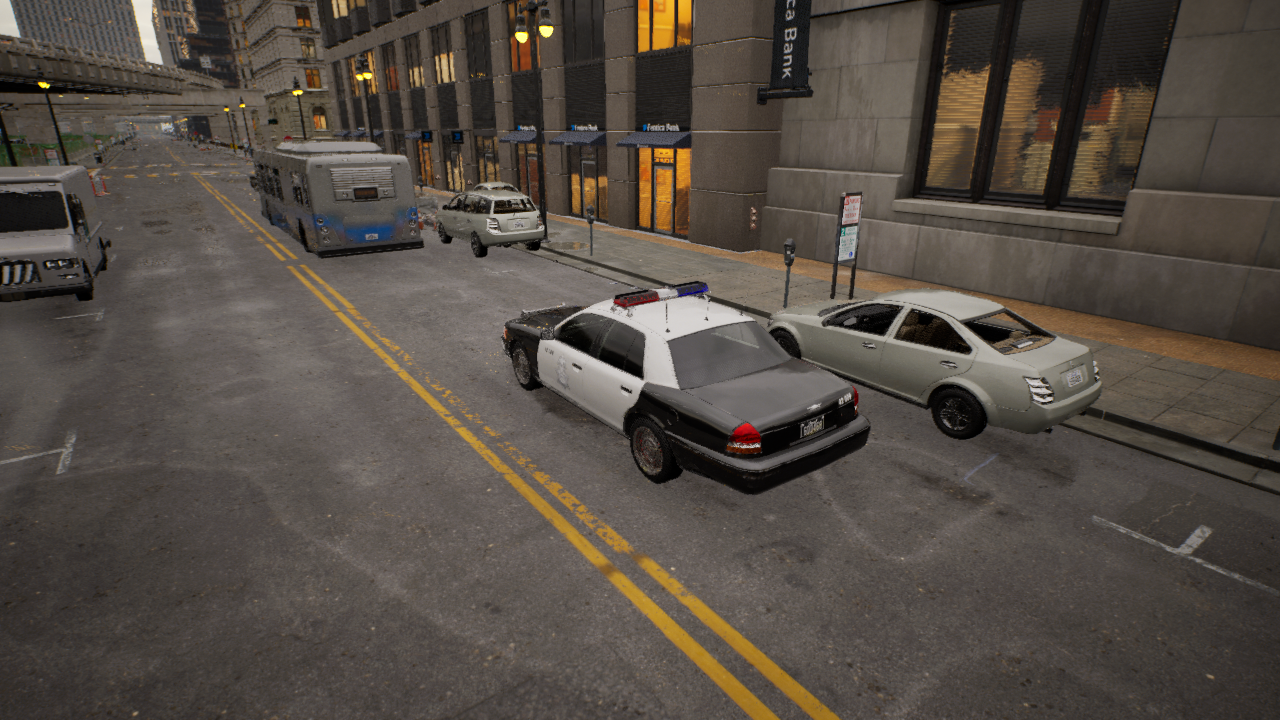
Venue: downtown
Lighting: golden hour
Vehicle rig: sedan